Field crop: maize
Growth stage: 1
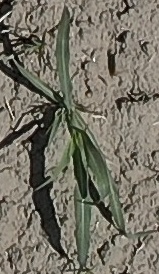
Species: sorghum